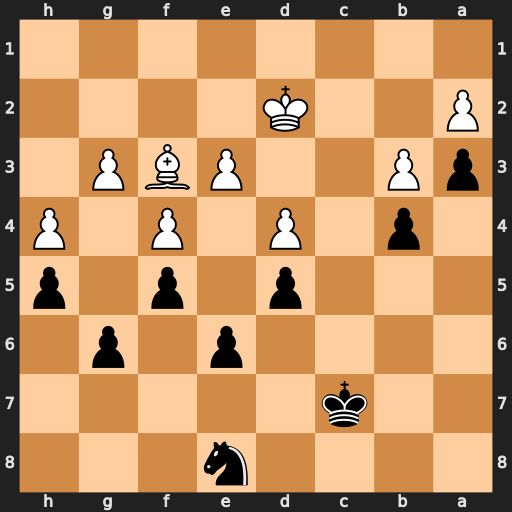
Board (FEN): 4n3/2k5/4p1p1/3p1p1p/1p1P1P1P/pP2PBP1/P2K4/8
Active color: b
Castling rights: -
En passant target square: -
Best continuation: Nd6 Kc1 Nb5